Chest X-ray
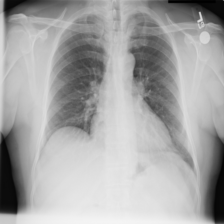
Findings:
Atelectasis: negative
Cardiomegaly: negative
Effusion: negative
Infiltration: negative
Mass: negative
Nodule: negative
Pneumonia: negative
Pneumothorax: negative
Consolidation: negative
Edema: negative
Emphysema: negative
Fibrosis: negative
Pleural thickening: negative
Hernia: negative